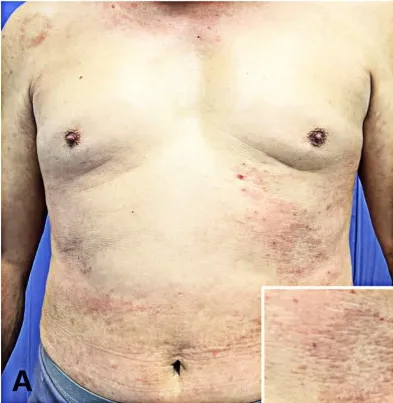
The patient's lesions presented as flat reddish macules and papules on the abdomen.
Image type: medical_photograph (other_medical_photograph)